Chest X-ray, AP view. Patient: 39 years old, sex F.
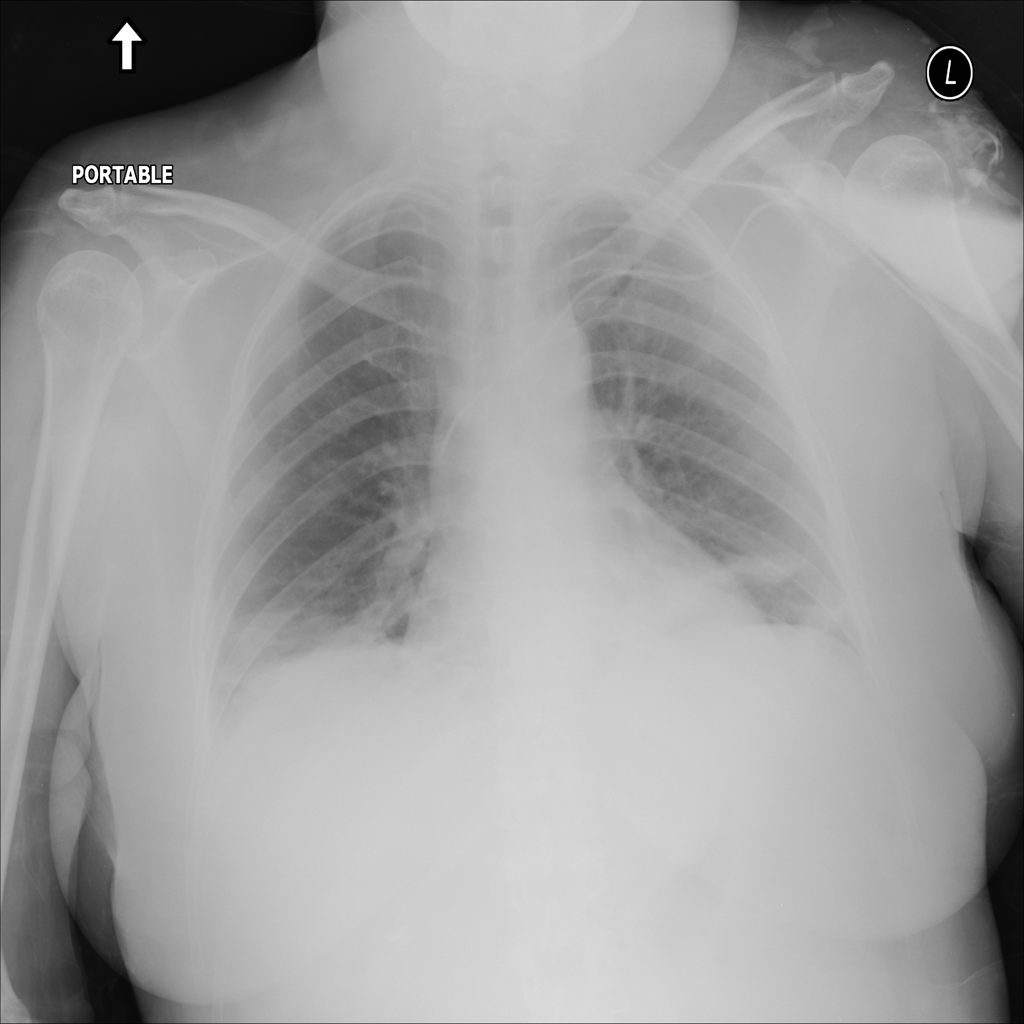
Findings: Atelectasis